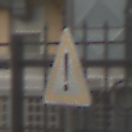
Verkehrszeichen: Gefahrenstelle
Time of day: MorningAfternoon
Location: Outdoor (Urban)
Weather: Overcast
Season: NotSpecified
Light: Natural